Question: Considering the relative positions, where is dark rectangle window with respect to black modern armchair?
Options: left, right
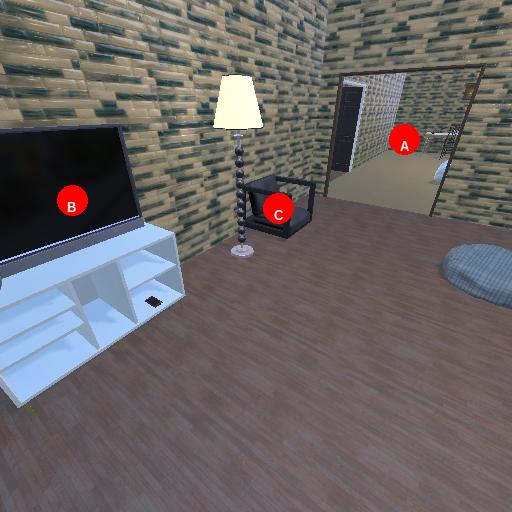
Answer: left